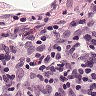
Metastatic tissue present: no